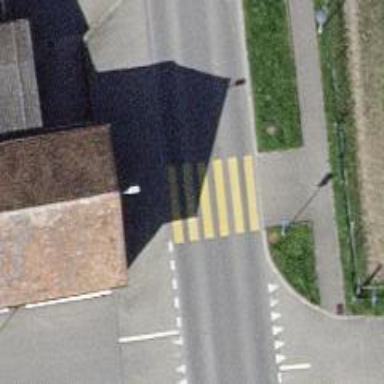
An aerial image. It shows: Marked crossing with zebra stripes on the road.